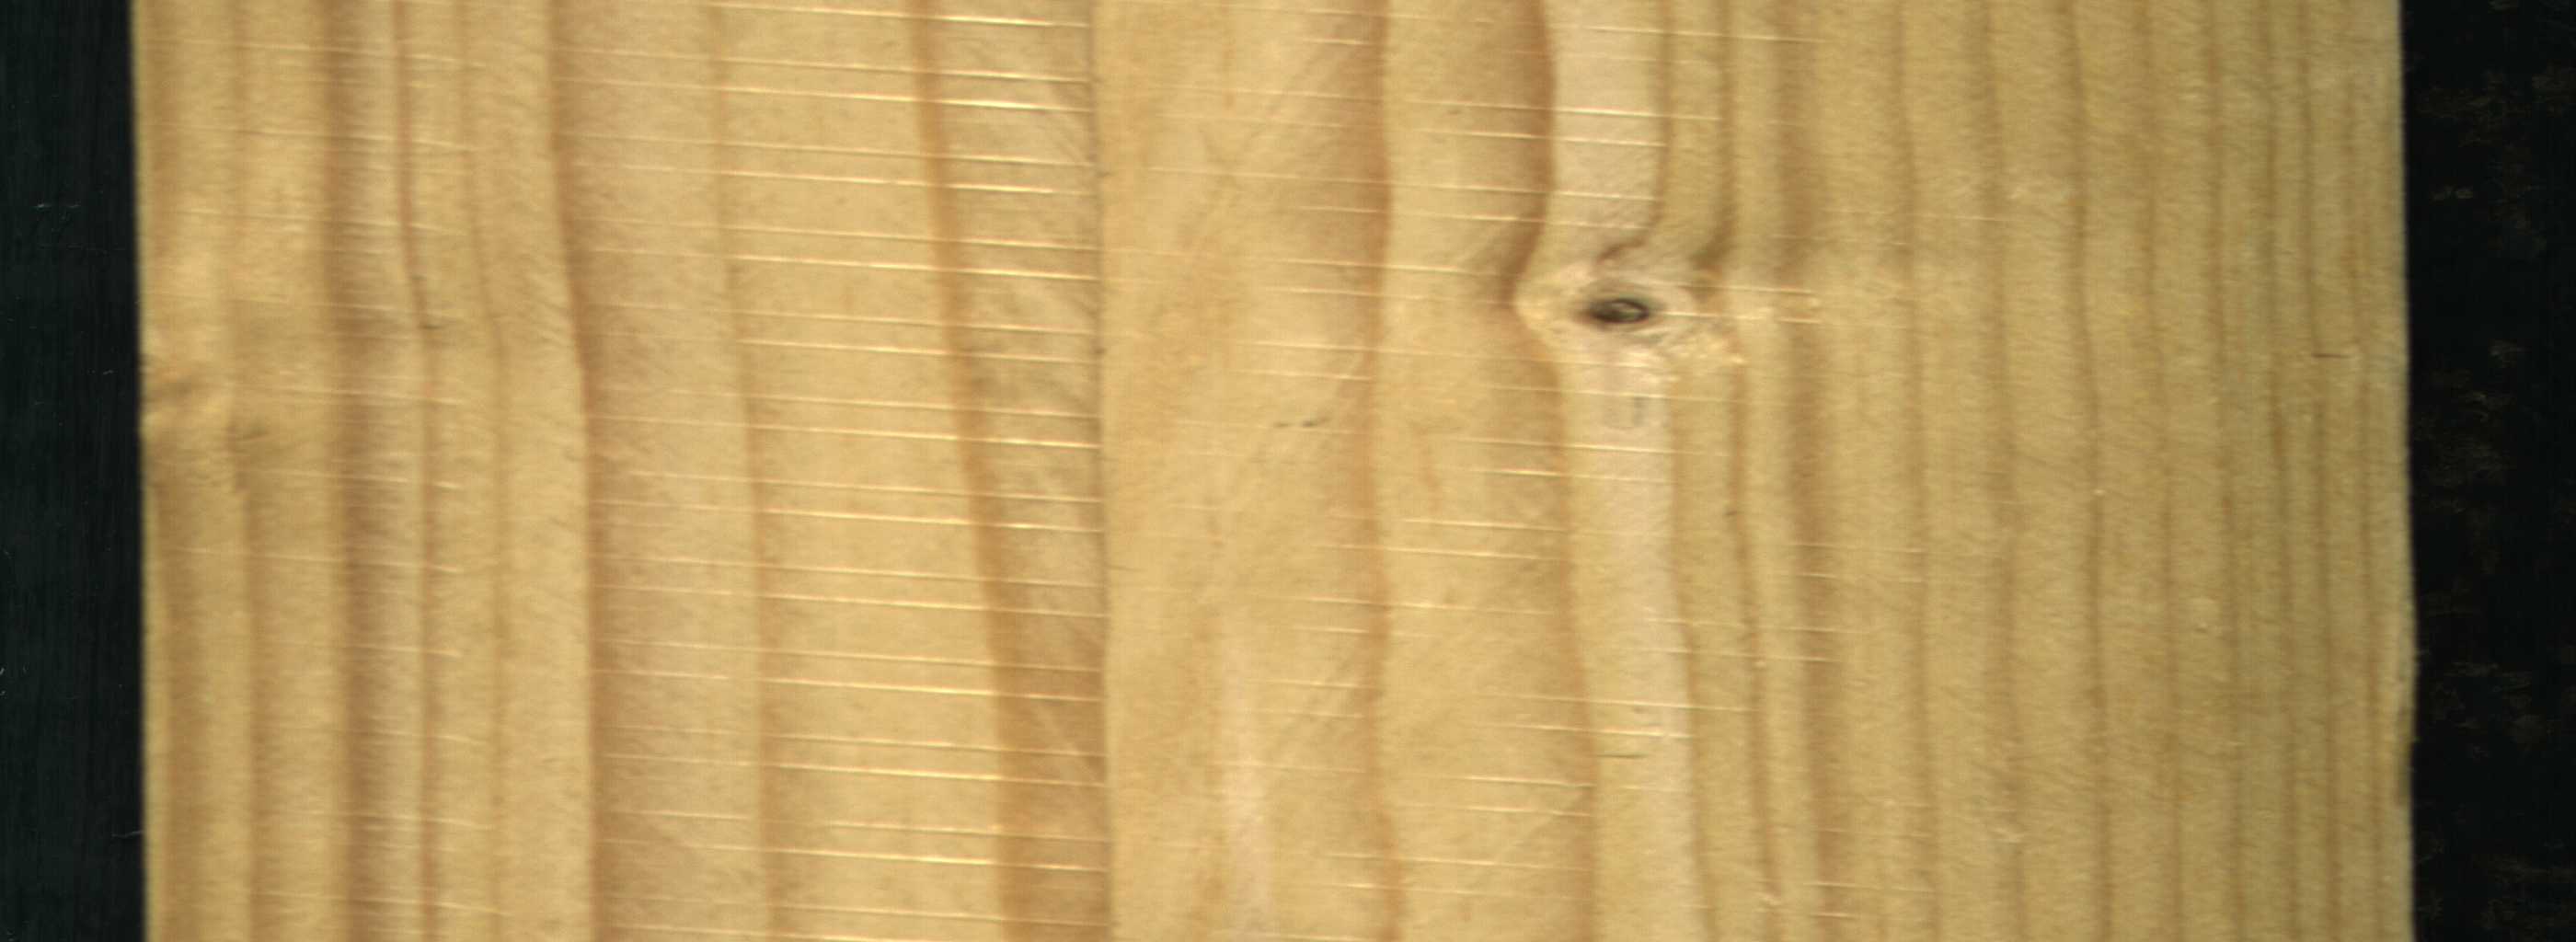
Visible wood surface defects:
Live_Knot